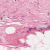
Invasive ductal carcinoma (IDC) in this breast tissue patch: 0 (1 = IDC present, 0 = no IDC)